Brain MRI, t2w sequence, axial 2D slice.
Patient: age 20, sex F, weight 90 kg, height 1.9 m
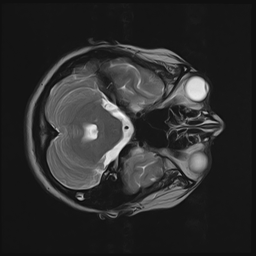